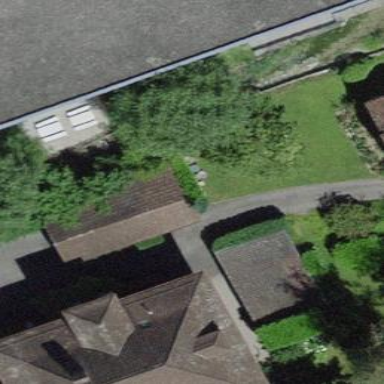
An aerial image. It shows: Garage.